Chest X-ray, PA view. Patient: 41 years old, sex M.
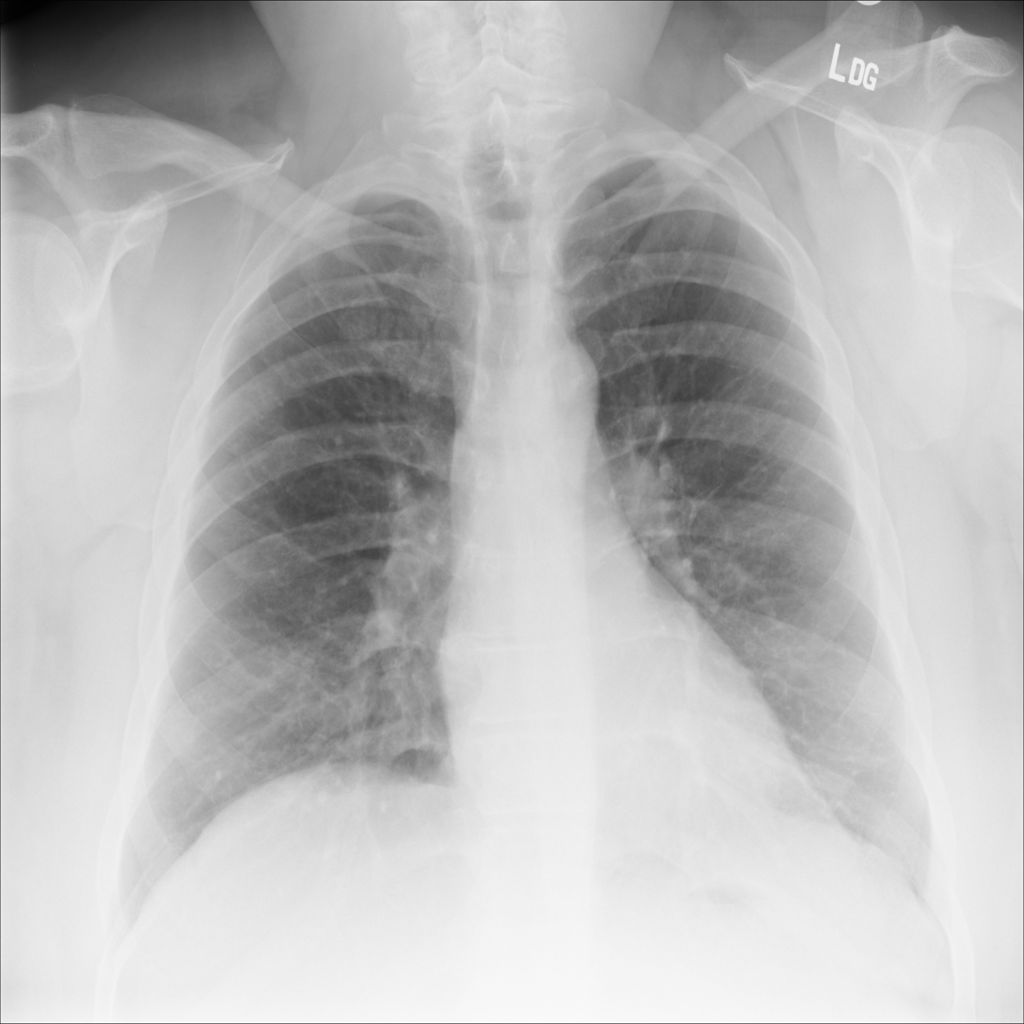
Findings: No Finding